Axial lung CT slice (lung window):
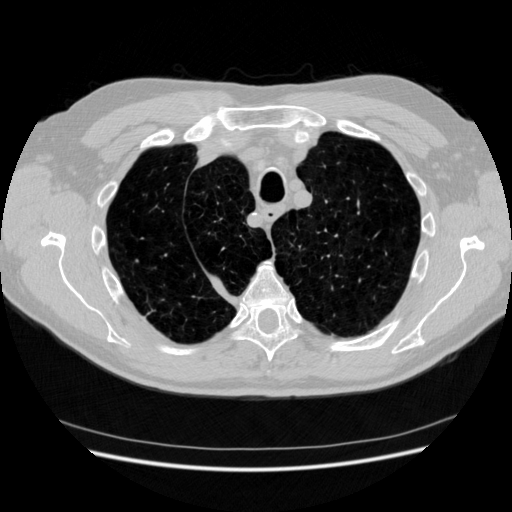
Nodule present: no